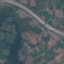
Label: Highway